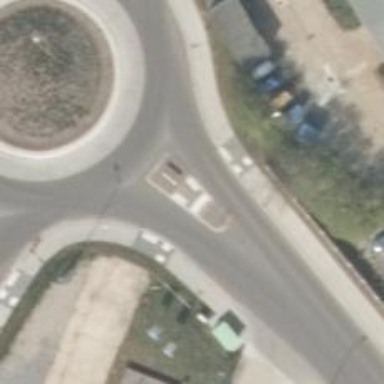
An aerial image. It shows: Unmarked crossing with pedestrian island.